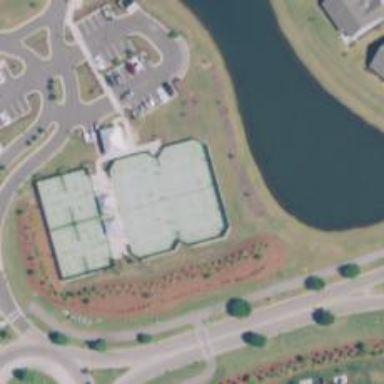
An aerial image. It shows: Tennis court on pitch.